The image shows the envelope spectrum of a rolling-element bearing's vibration signal, with the characteristic fault frequencies (BPFO outer race, BPFI inner race, BSF ball, FTF cage) marked as reference lines. Classify the bearing condition as one of: normal, inner_race, outer_race, ball.
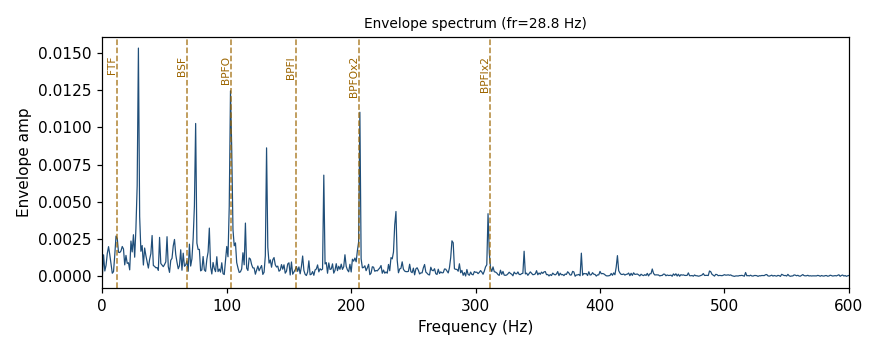
Answer: outer_race